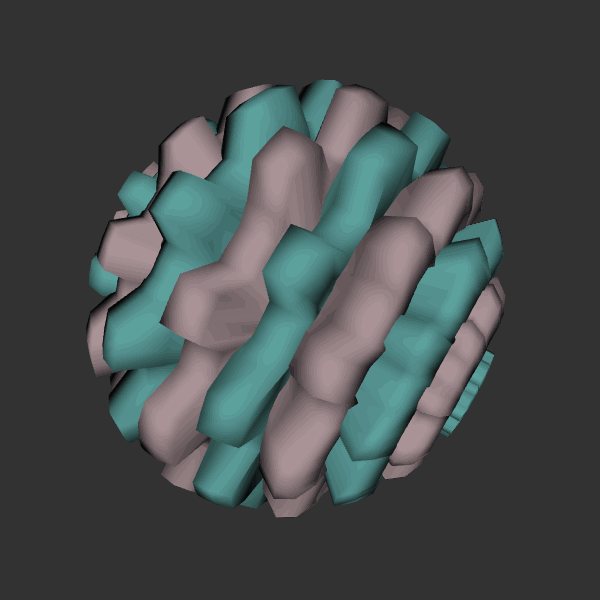
Background: dark